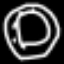
Label: donut